Question: I am trying to merge a few tables in order to get the output as outlined in the image below.

My issue is that I am not sure what type of joins to use to achieve that
Can someone please help me with the syntax.
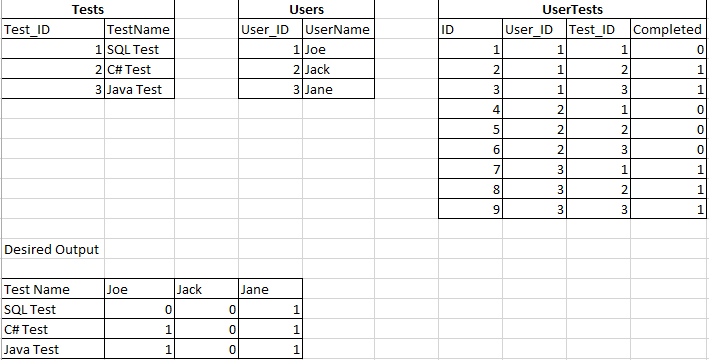
Answer: You could do something like this, it's a dynamic pivot as you might add/ take away users?
'''
CREATE TABLE #Tests (
Test_ID INT,
TestName VARCHAR(50));
INSERT INTO #Tests VALUES (1, 'SQL Test');
INSERT INTO #Tests VALUES (2, 'C# Test');
INSERT INTO #Tests VALUES (3, 'Java Test');
CREATE TABLE #Users (
[User_ID] INT,
UserName VARCHAR(50));
INSERT INTO #Users VALUES (1, 'Joe');
INSERT INTO #Users VALUES (2, 'Jack');
INSERT INTO #Users VALUES (3, 'Jane');
CREATE TABLE #UserTests (
ID INT,
[User_ID] INT,
Test_ID INT,
Completed INT);
INSERT INTO #UserTests VALUES (1, 1, 1, 0);
INSERT INTO #UserTests VALUES (2, 1, 2, 1);
INSERT INTO #UserTests VALUES (3, 1, 3, 1);
INSERT INTO #UserTests VALUES (4, 2, 1, 0);
INSERT INTO #UserTests VALUES (5, 2, 2, 0);
INSERT INTO #UserTests VALUES (6, 2, 3, 0);
INSERT INTO #UserTests VALUES (7, 3, 1, 1);
INSERT INTO #UserTests VALUES (8, 3, 2, 1);
INSERT INTO #UserTests VALUES (9, 3, 3, 1);
DECLARE @Cols VARCHAR(MAX);
SELECT @Cols = STUFF((SELECT distinct ',' + QUOTENAME(u.UserName)
FROM #Users u
FOR XML PATH(''), TYPE
).value('.', 'NVARCHAR(MAX)')
,1,1,'');
DECLARE @Query NVARCHAR(MAX);
SELECT @Query = 'SELECT TestName, ' + @Cols + ' FROM
(
SELECT
t.TestName,
u.UserName,
ut.Completed
FROM
#Tests t
INNER JOIN #UserTests ut ON ut.Test_ID = t.Test_ID
INNER JOIN #Users u ON u.[User_ID] = ut.[User_ID]) x
PIVOT (
MAX(Completed)
FOR UserName IN (' + @Cols + ')
) AS pt';
EXEC(@Query);
'''
Results are:
'''
TestName Jack Jane Joe
C# Test 0 1 1
Java Test 0 1 1
SQL Test 0 1 0
'''
(Same results as yours, but in a different sort order.)